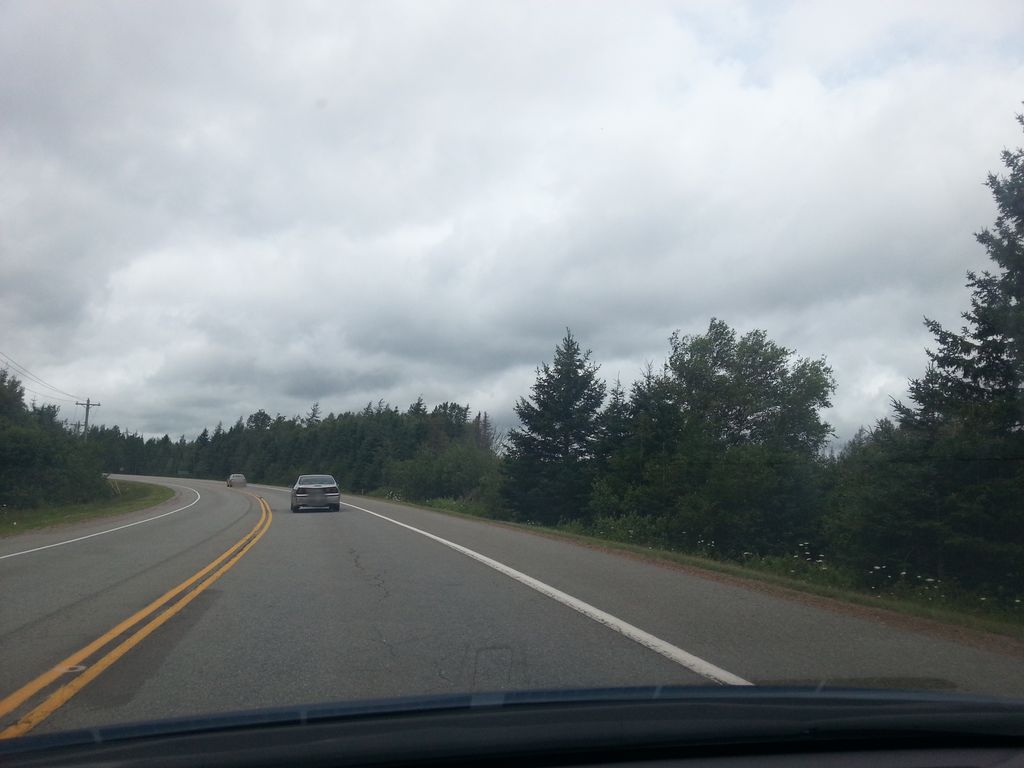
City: charlottetown